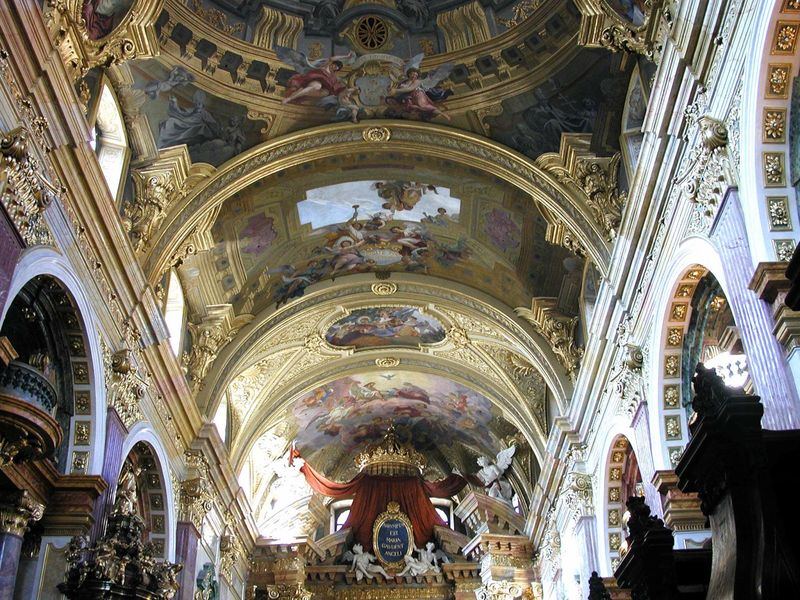
Titel: Universitätskirche (Jesuitenkirche)
Künstler: Andrea Pozzo
Standort: Wien, Universitätskirche (Jesuitenkirche) (EU - AUT)
Schlagwörter: fenster, licht, marmor, säulen, rot, barock, kirche, gold, engel, balkon, bogen, wandmalerei, gewölbe, altar, hauptschiff, christus, jesus, rundbögen, fresken, gottesdienst, deckengemälde, wien, deckenmalerei